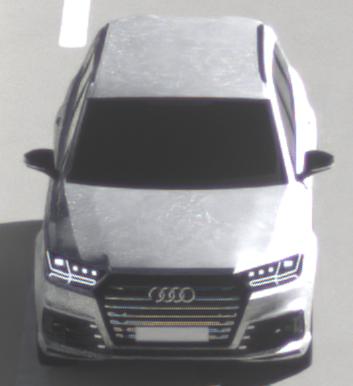
Make: Audi
Model: SQ7
Detailed model: -
Model produced from: 2016
Model produced until: 2018
Doors: 5
Color: white
Road condition: dry road
Daytime: morning or afternoon
Contrast: high contrast